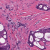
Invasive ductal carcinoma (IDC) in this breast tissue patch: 1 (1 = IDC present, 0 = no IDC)